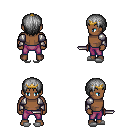
a pixel art fantasy rpg character, male body template, human, dark skin, steel arm armor, magenta pants, gray plain hairstyle, gold tiara, white slippers, dagger, four views (front, back, left, right), 2x2 character sprite sheet, small pixel art, hard edges, no anti-aliasing